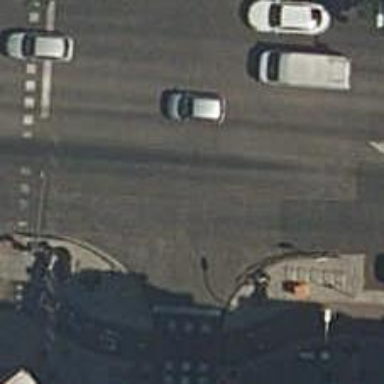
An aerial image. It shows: Road with traffic signals controlling the flow of traffic.